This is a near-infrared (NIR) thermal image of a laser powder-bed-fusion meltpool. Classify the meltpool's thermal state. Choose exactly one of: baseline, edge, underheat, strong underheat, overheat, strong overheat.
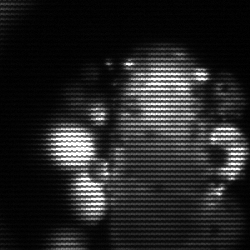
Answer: baseline